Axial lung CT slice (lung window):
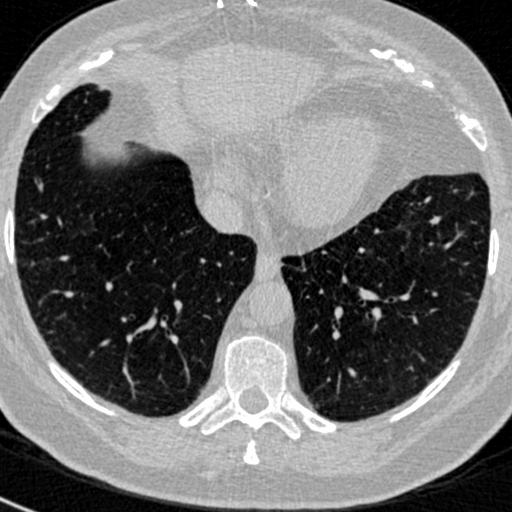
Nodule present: no